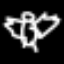
Label: angel